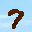
Label: 7